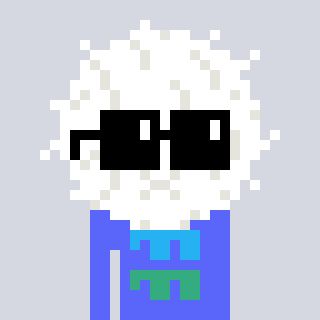
a pixel art character with square black sunglasses, a cottonball-shaped head and a purple-colored body on a cool background